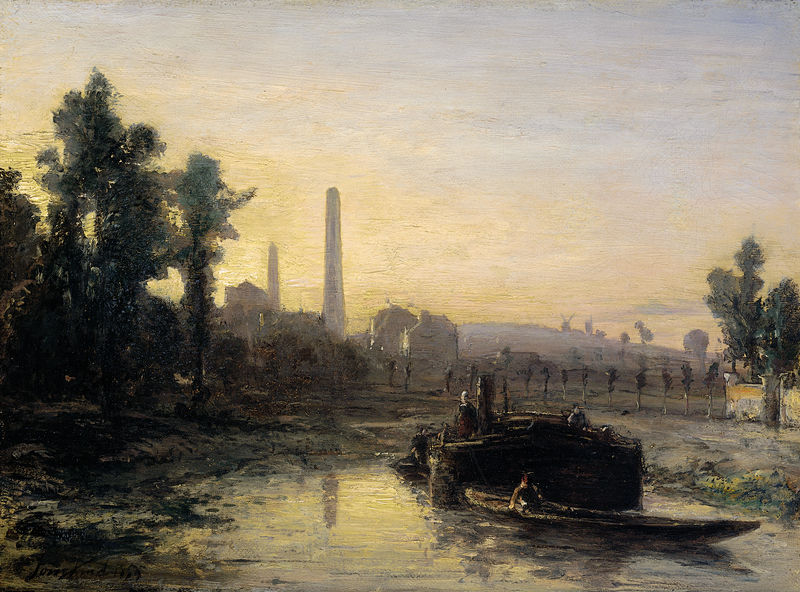
Titel: Riviergezicht in Frankrijk, mogelijk nabij Pontoise
Künstler: Johan Barthold Jongkind
Standort: Amsterdam
Institution: Rijksmuseum
Schlagwörter: baum, gemälde, himmel, schatten, wolken, bäume, fluss, gelb, kirchturm, landschaft, menschen, see, ufer, braun, hintergrund, licht, schleife, holland, niederlande, öl, flusslauf, horizont, häuser, hügel, mühle, mühlen, sonnenaufgang, spiegelung, windmühle, personen, rosa, boot, kahn, kamin, schornstein, turm, schiff, schiffer, sonnenuntergang, fabrik, schlot, arbeiter, ölgemälde, schlote, kanu, obelisk, bachlauf, abendlicht, spiegelt, schlepper, hausboot, flussschiff, #